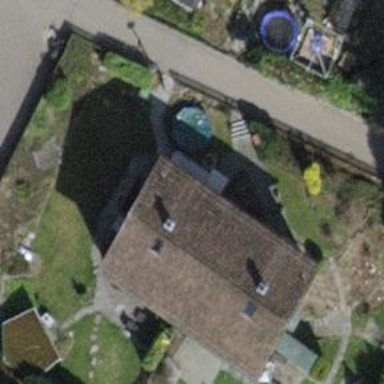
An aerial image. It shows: Simple and straightforward house.